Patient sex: F
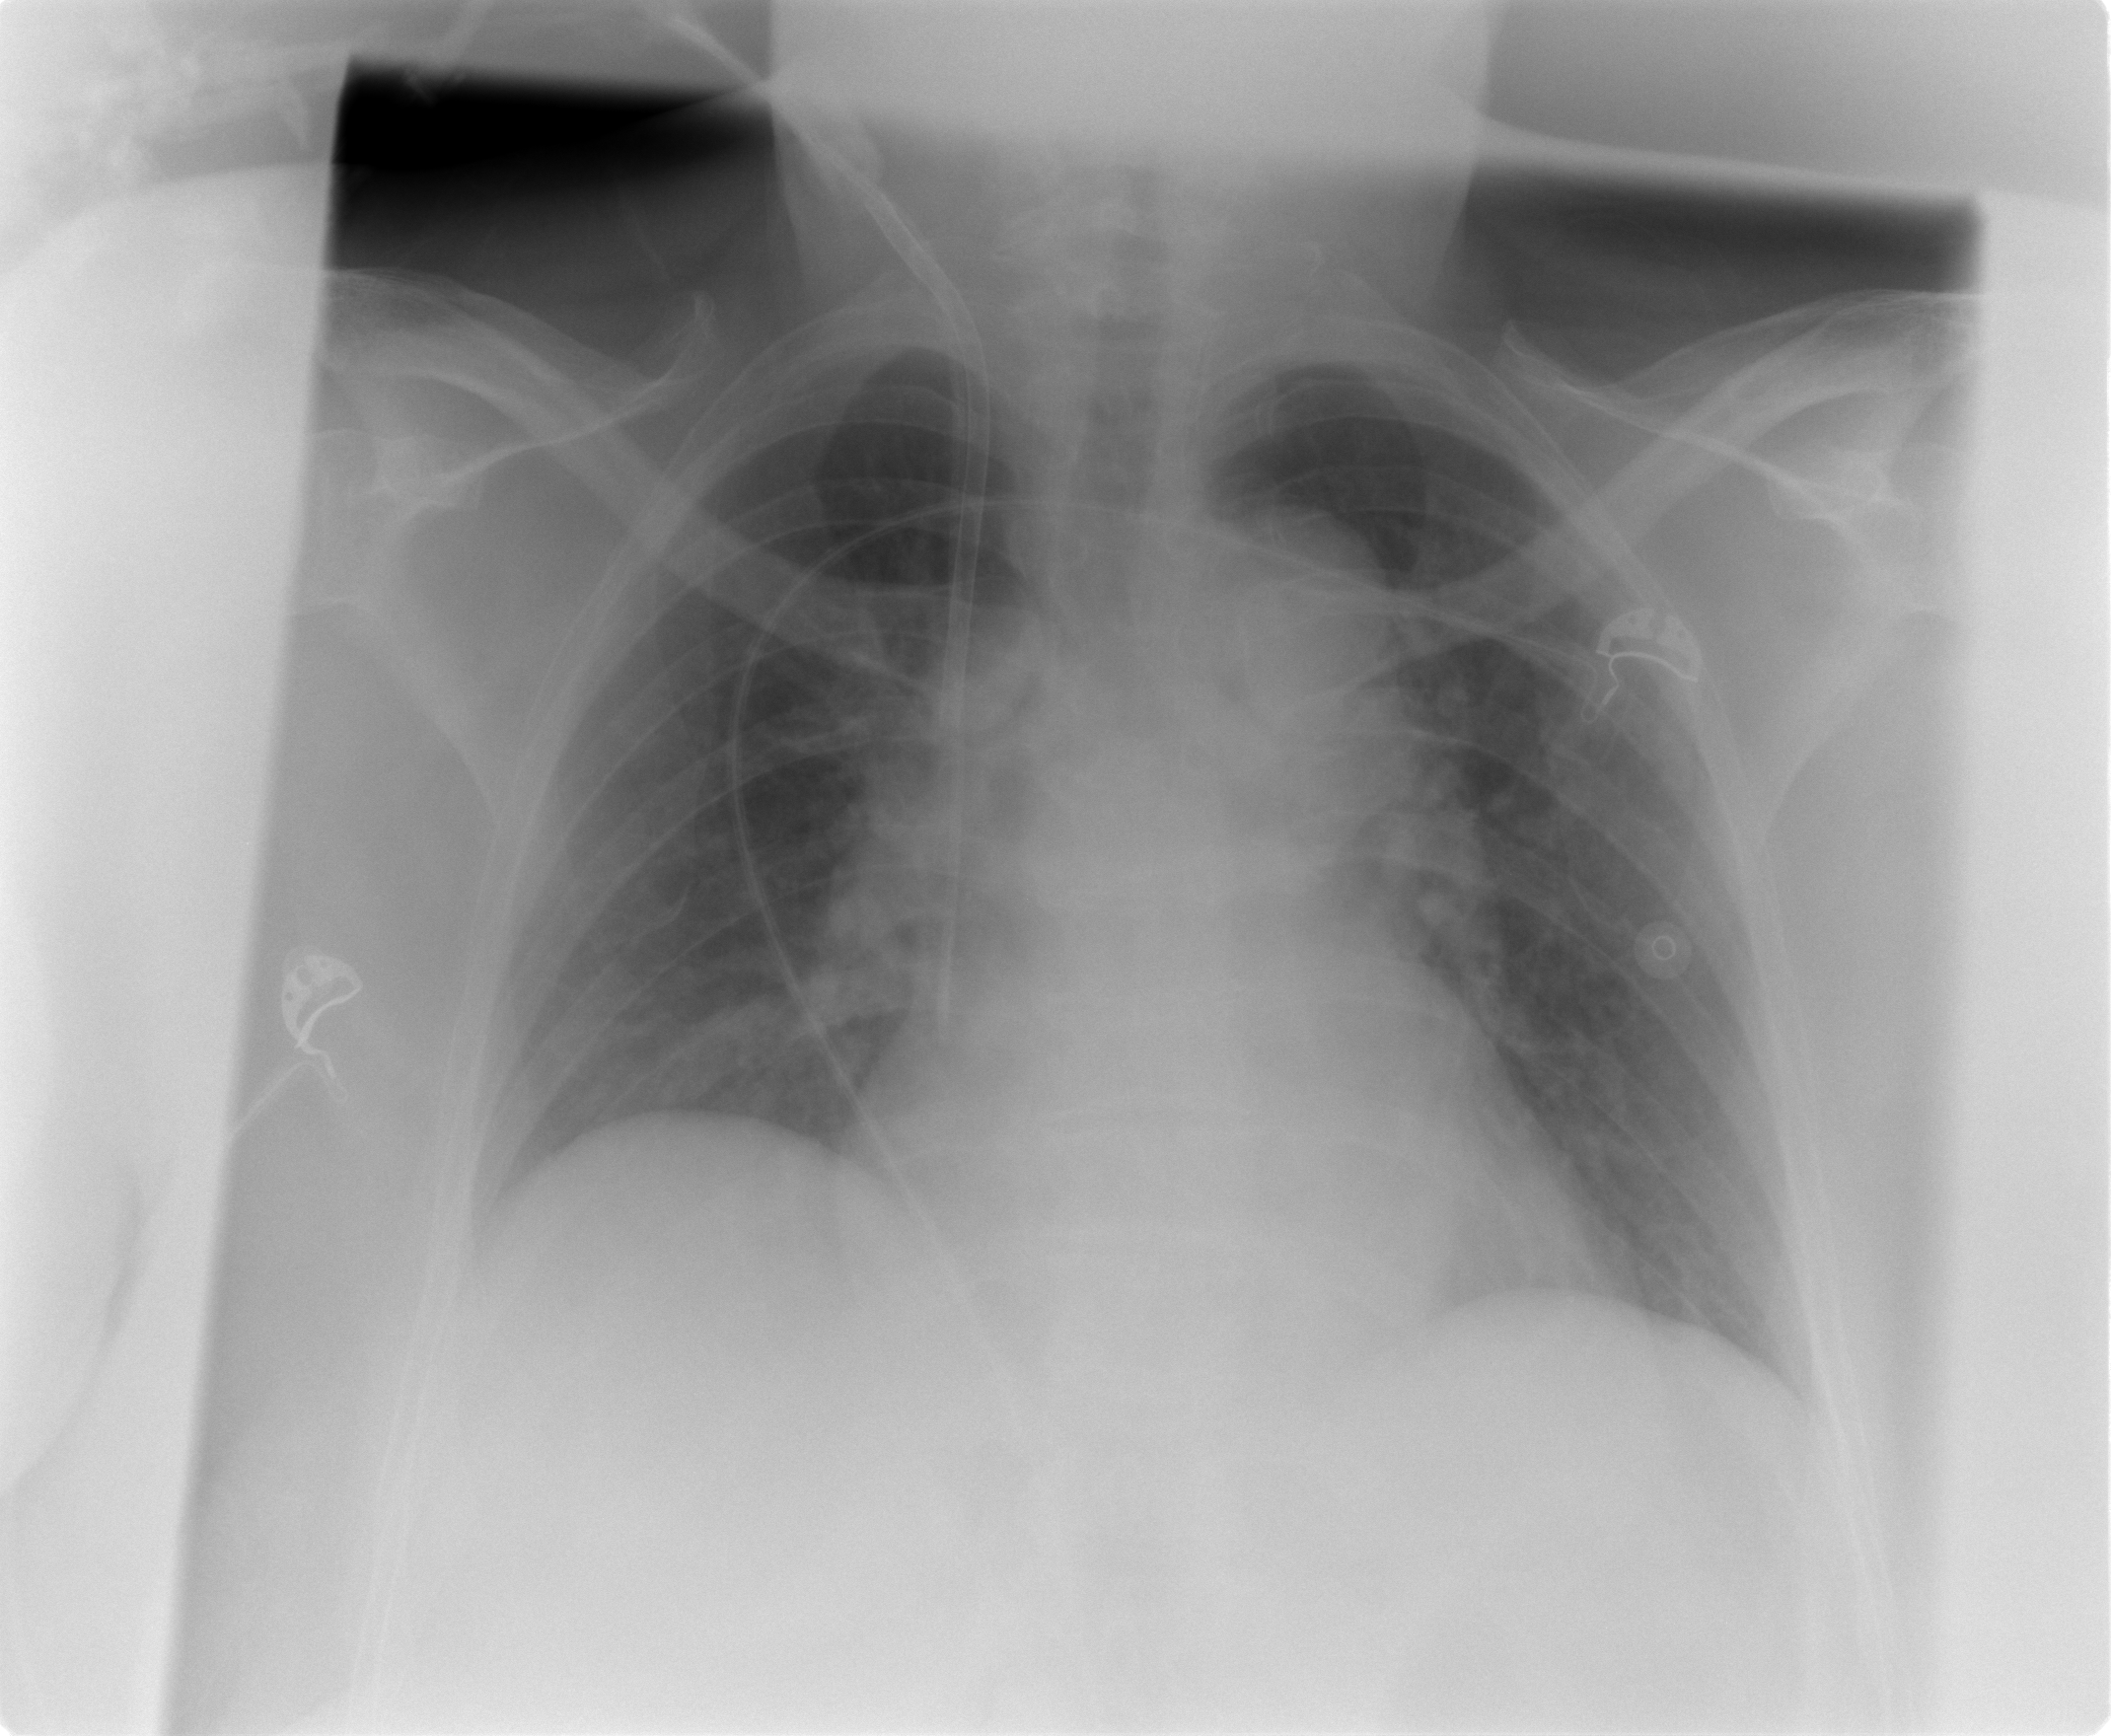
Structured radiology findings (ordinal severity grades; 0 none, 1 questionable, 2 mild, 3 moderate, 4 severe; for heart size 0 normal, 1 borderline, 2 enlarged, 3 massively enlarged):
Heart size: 0
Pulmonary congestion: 2
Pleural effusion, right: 0
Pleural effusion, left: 0
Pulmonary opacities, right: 0
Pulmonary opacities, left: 0
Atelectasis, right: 0
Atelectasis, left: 0